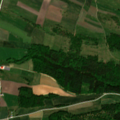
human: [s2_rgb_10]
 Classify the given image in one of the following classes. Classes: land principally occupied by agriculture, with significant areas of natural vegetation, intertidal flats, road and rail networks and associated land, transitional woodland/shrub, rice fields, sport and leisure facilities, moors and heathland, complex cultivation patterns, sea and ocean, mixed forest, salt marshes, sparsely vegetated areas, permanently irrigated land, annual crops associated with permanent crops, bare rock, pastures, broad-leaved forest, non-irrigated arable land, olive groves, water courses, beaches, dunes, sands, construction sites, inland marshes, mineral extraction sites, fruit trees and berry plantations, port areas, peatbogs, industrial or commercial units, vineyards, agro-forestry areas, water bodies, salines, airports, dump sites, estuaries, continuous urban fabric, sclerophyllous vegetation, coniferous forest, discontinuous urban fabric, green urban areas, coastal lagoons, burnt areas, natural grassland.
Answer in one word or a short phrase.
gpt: non-irrigated arable land, land principally occupied by agriculture, with significant areas of natural vegetation, coniferous forest, mixed forest